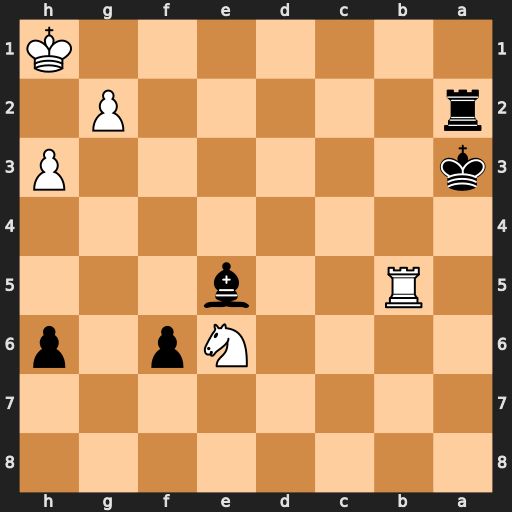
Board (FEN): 8/8/4Np1p/1R2b3/8/k6P/r5P1/7K
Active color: b
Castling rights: -
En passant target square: -
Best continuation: Ra1+ Rb1 Rxb1#